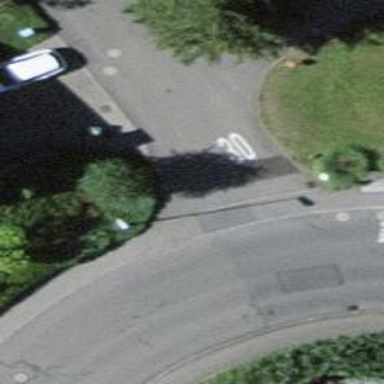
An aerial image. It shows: Unmarked crossing on the road.